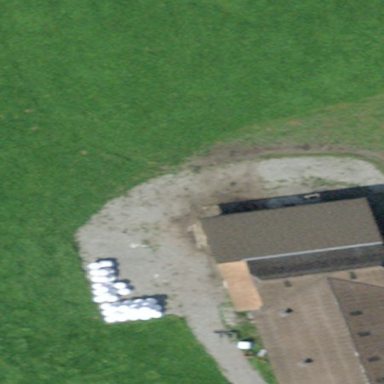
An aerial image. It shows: Barn.